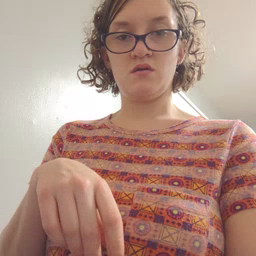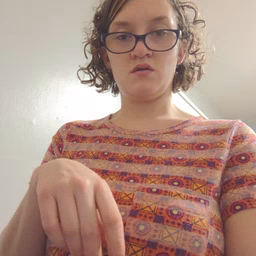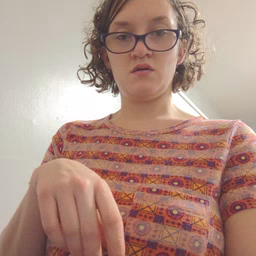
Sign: pretty